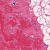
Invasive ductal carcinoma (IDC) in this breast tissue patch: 0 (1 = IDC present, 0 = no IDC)